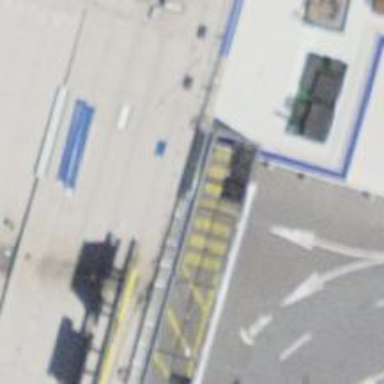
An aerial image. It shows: Parking entrance.